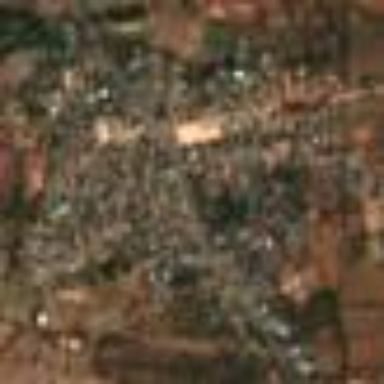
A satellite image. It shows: Residential area located in village.